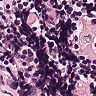
Metastatic tissue present: no